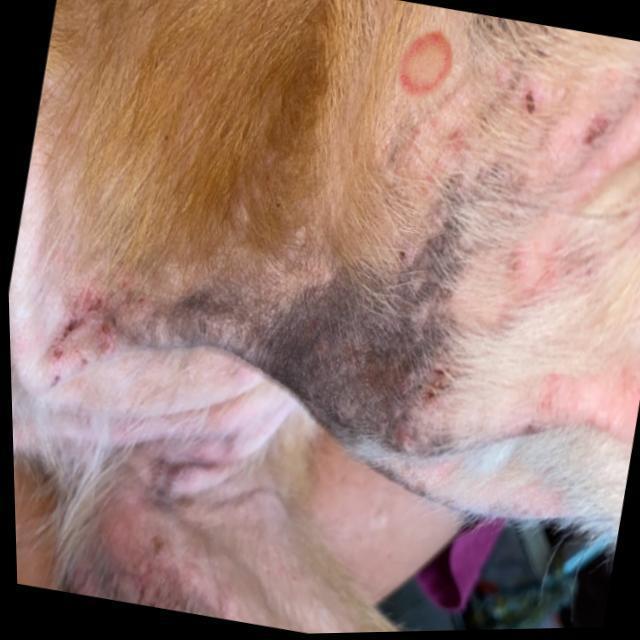
Canine ringworm (Dermatophytosis) — fungal infection caused by Microsporum or Trichophyton. Presents with circular alopecia, scaling, crusting, and broken hairs.